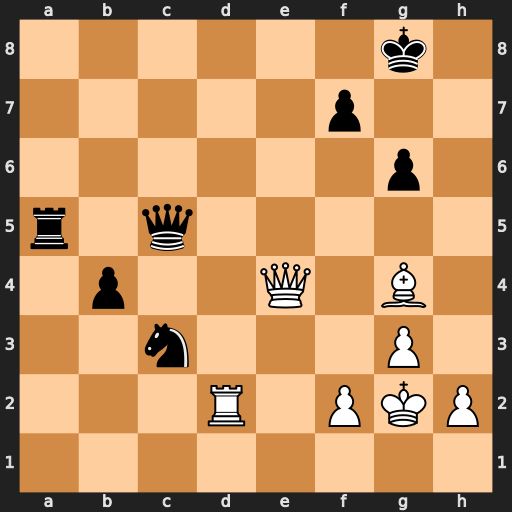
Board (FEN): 6k1/5p2/6p1/r1q5/1p2Q1B1/2n3P1/3R1PKP/8
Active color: w
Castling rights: -
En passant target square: -
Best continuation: Rd8+ Kh7 Qe8